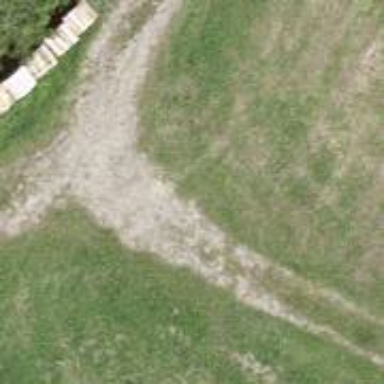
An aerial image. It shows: Grassy track with grade5 tracktype.